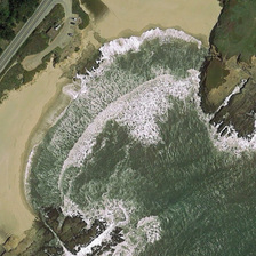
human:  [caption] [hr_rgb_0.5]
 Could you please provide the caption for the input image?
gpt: Curved sand contains foam oceans.

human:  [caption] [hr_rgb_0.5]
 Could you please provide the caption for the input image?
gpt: The straight road passes through the long vegetation belt on the sand.

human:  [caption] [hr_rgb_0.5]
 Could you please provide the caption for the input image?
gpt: A straight road passes through the long vegetation on the sand.

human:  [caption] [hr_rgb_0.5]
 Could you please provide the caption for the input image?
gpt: A sea of curved sand containing foam.

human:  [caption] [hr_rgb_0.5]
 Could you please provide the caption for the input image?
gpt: A straight road passes through a long strip of vegetation on a piece of sand.